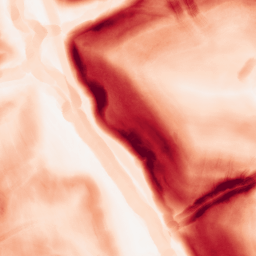
Category: morphological
Decomposition family: morphological_gradient
Decomposition parameters: size: 7
shape: disk
Upsampling method: quadratic
Upsampling parameters: scale: 8
Upsampling scale: 8